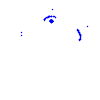
Particle: proton